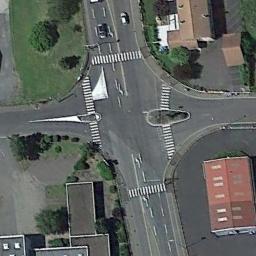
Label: intersection